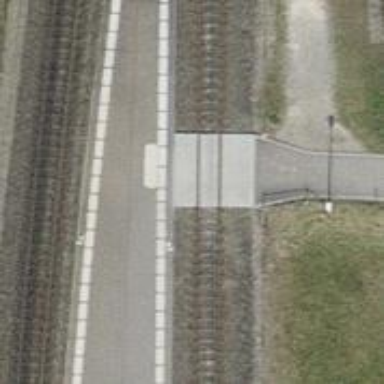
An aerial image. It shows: Railway crossing.